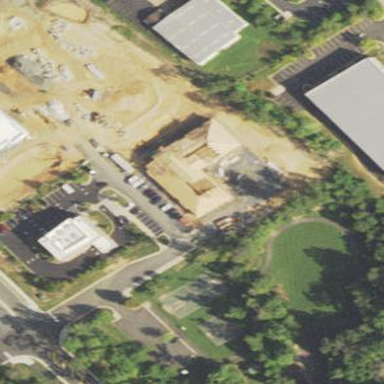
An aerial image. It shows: Kindergarten building.